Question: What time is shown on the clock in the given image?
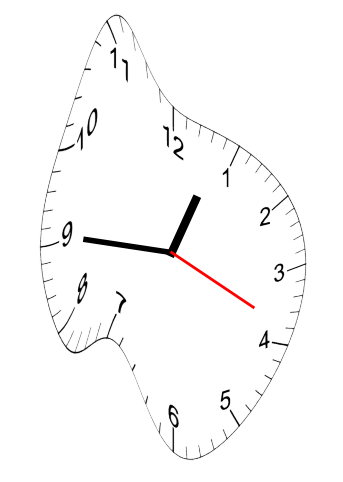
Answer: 12:45:19